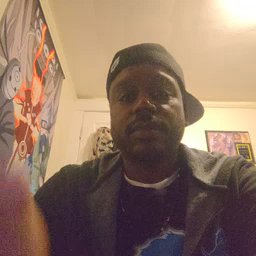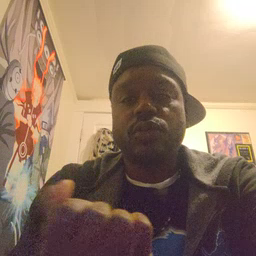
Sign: drawer